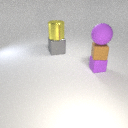
small brown rubber cube above small purple rubber cube